Question:
Refer to the image above. In AChartEngine, although Zoom Buttons are hidden using method setZoomButtonsVisible(false), it leaves a large space between the X-axis to the bottom.
How do I make the chart stick to the bottom? I have tried many methods without success.
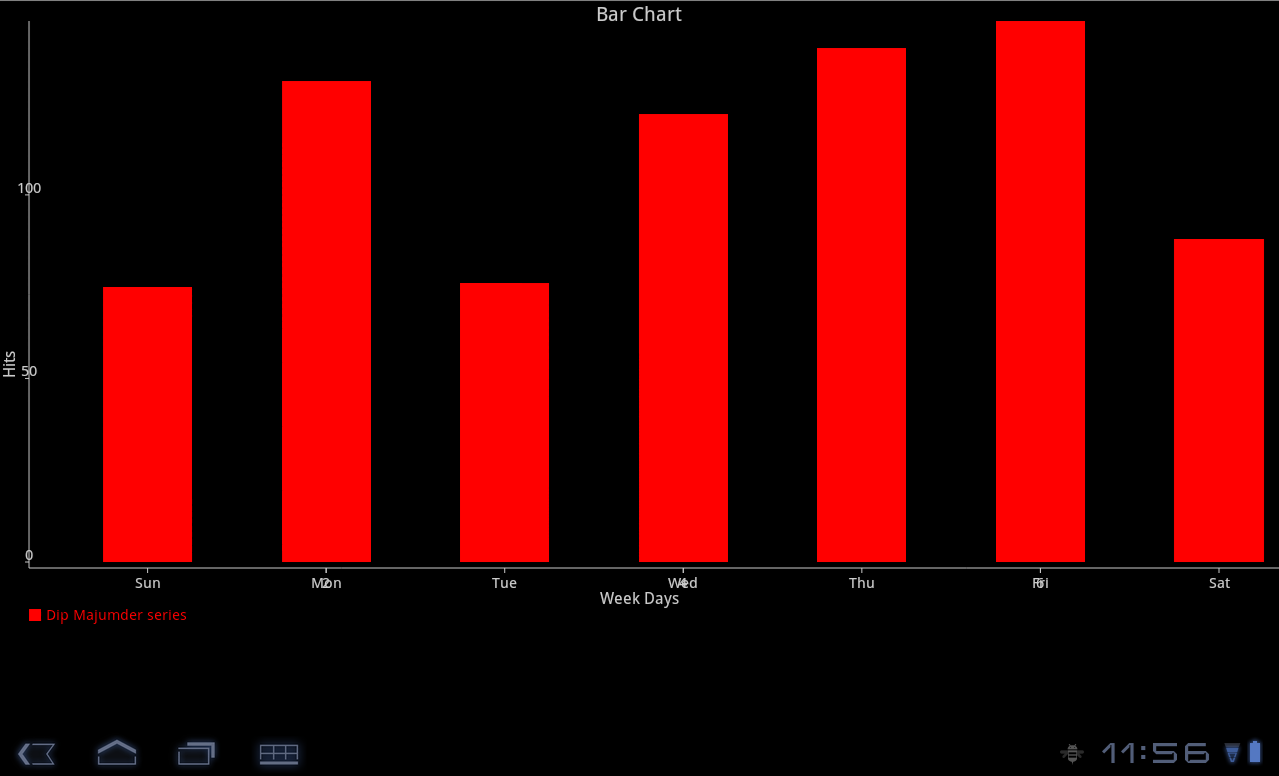
Answer: There are multiple way to do this. Please see a few of them below:
- Set the height of the legend manually: 'renderer.setLegendHeight(height);'- Make the legend size itself to occupy the needed space: 'renderer.setFitLegend(true);'- Don't show the legend at all: 'renderer.setShowLegend(false);'